Field crop: maize
Growth stage: 2
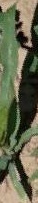
Species: maize